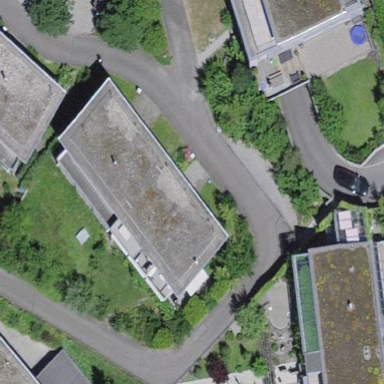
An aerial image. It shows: Terrace building.